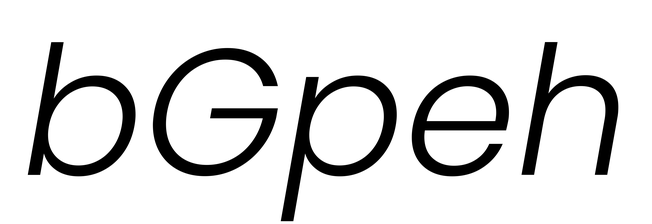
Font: Poppins-LightItalic